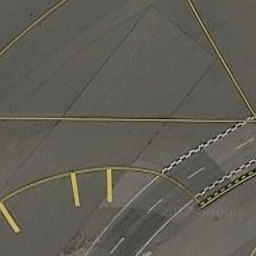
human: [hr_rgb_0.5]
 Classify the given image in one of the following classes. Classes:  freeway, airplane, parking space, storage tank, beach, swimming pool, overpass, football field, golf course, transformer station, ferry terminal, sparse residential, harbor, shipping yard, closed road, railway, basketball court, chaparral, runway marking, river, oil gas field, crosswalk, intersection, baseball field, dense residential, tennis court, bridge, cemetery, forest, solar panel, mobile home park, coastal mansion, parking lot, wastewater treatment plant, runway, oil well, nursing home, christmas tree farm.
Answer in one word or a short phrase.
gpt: runway marking